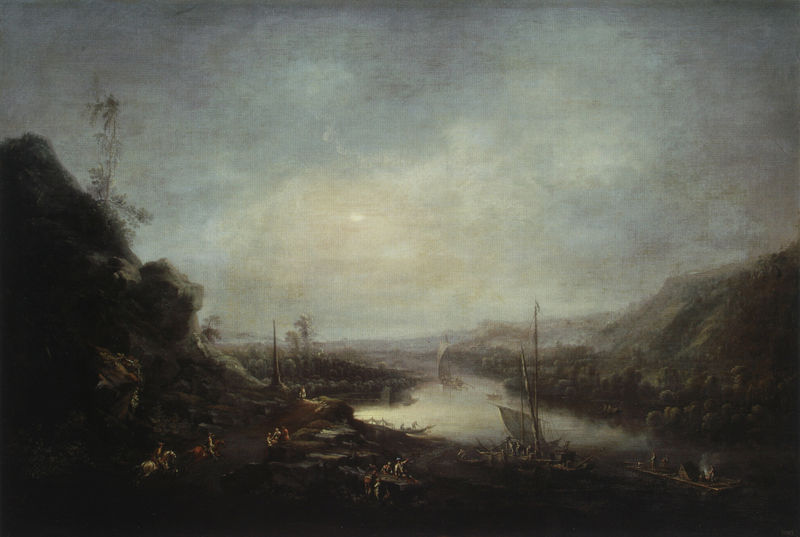
Titel: Die Elbe bei Sörnewitz in Reif und Nebel
Künstler: Johann Alexander Thiele
Standort: Dresden
Institution: Gemäldegalerie Alte Meister
Schlagwörter: baum, berg, blau, blätter, dunkel, felsen, feuer, gemälde, himmel, meer, wasser, weiß, wolken, bäume, fluss, frauen, gelb, grün, landschaft, menschen, see, ufer, äste, abend, braun, grau, licht, männer, nacht, schwarz, strasse, szene, säule, haus, rot, weg, wolke, malerei, silber, stein, steine, gesten, öl, baumstamm, dämmerung, ferne, flusslauf, horizont, häuser, hügel, morgen, natur, weite, zweige, büsche, gewässer, pfad, rauch, sonne, sträucher, land, dunkelheit, realismus, pflanzen, tal, wald, anhöhe, boot, boote, handel, kahn, pferd, pferde, reiter, bewölkt, reiten, küste, schiff, schiffe, segel, segelboot, segelschiffe, strand, düster, mast, segelschiff, abhang, berge, fels, gebirge, hang, dunst, nebel, hüge, vegetation, schlucht, weis, ausflug, idylle, abladen, hafen, kähne, masten, stille, böschung, friedrich, romantik, abfahrt, steg, turner, stimmung, grun, mondlicht, segelboote, unscharf, segeln, flucht, mond, abschied, flusslandschaft, milch, mondschein, floss, wanderer, obelisk, auen, sfumato, ankunft, maste, englisch, anlegestelle, vollmond, beg, fahrt, waren, reitend, flußtal, gleissend, schiffel, caspa david, flossl, nebenl, reited, nachtstück